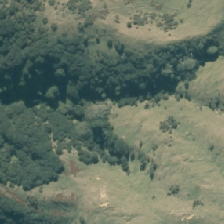
Land cover: grose_broom